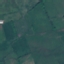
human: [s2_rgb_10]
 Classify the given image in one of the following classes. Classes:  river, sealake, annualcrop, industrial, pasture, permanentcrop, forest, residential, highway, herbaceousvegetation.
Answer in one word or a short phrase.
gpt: Pasture